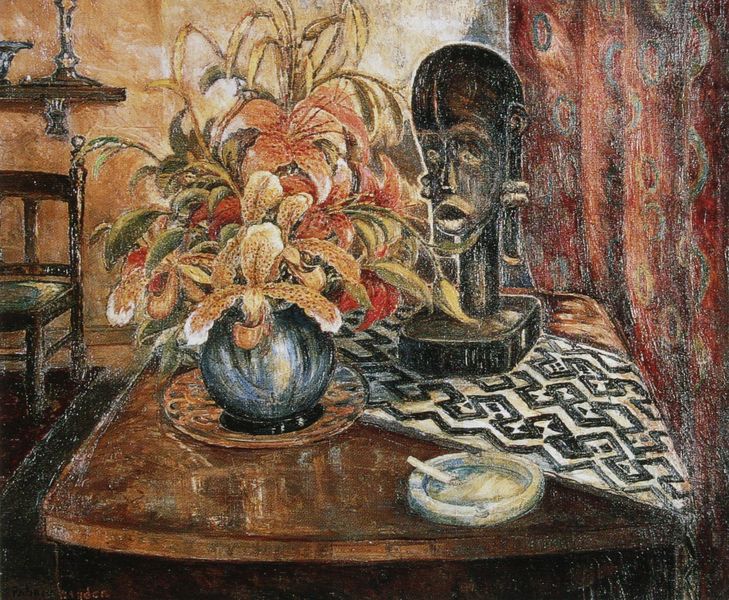
Titel: Fetiche et Fleurs
Künstler: Palmer Hayden
Standort: Los Angeles (CA)
Institution: Museum of African American Art
Schlagwörter: blau, kopf, weiß, gelb, grün, blume, blumen, braun, licht, orange, stuhl, tisch, zimmer, rot, regal, wand, tischdecke, vorhang, stoff, decke, skulptur, stillleben, vase, blumenvase, van gogh, vorhänge, stuhllehne, läufer, blumenstrauss, tischkante, maske, zigarette, lilien, untersetzer, aschenbecher, afrikanisch, orchideen, grasmatte, kugelvase, tigerlilien